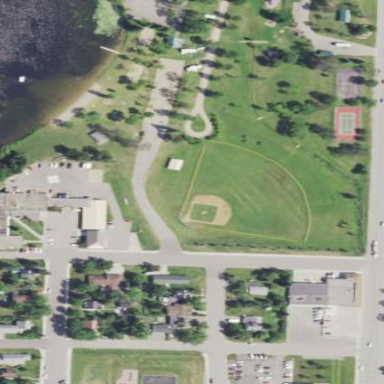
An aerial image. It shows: Baseball pitch for leisure and sports activities.